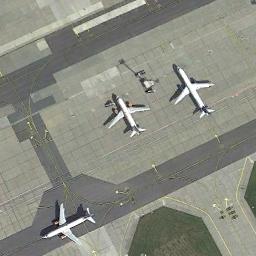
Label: airplane